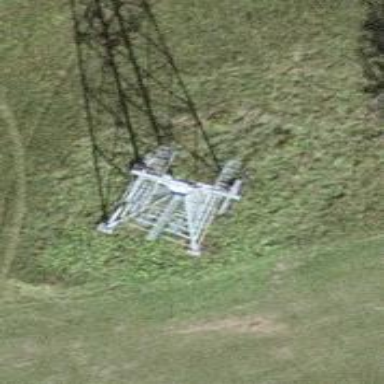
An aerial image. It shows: Pylon for aerialway.